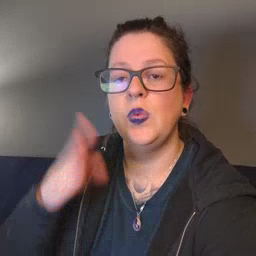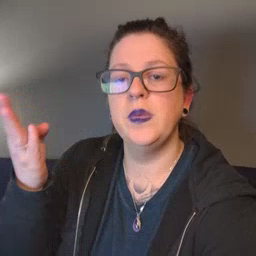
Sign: open